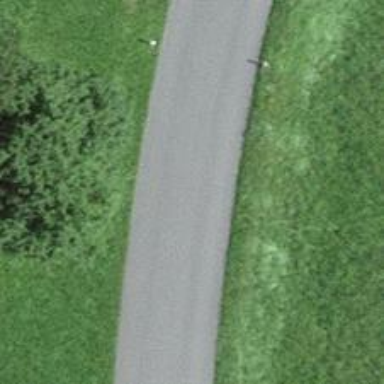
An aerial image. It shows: Paved tertiary road.